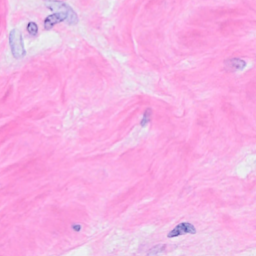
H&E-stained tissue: Breast